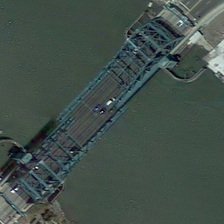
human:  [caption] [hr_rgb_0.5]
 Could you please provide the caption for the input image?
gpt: a bridge is over a green river .

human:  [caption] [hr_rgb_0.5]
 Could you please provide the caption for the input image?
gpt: a bridge is over a green river .

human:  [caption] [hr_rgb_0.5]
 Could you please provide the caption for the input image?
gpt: a bridge is over a green river .

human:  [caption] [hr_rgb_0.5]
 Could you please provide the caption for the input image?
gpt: a bridge is over a green river .

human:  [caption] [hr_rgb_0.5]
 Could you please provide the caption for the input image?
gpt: a bridge is over a green river .